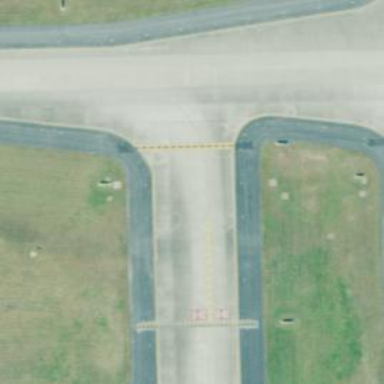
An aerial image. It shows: View of taxiway at the airport.